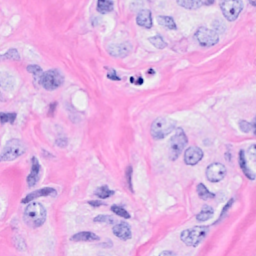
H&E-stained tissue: Breast